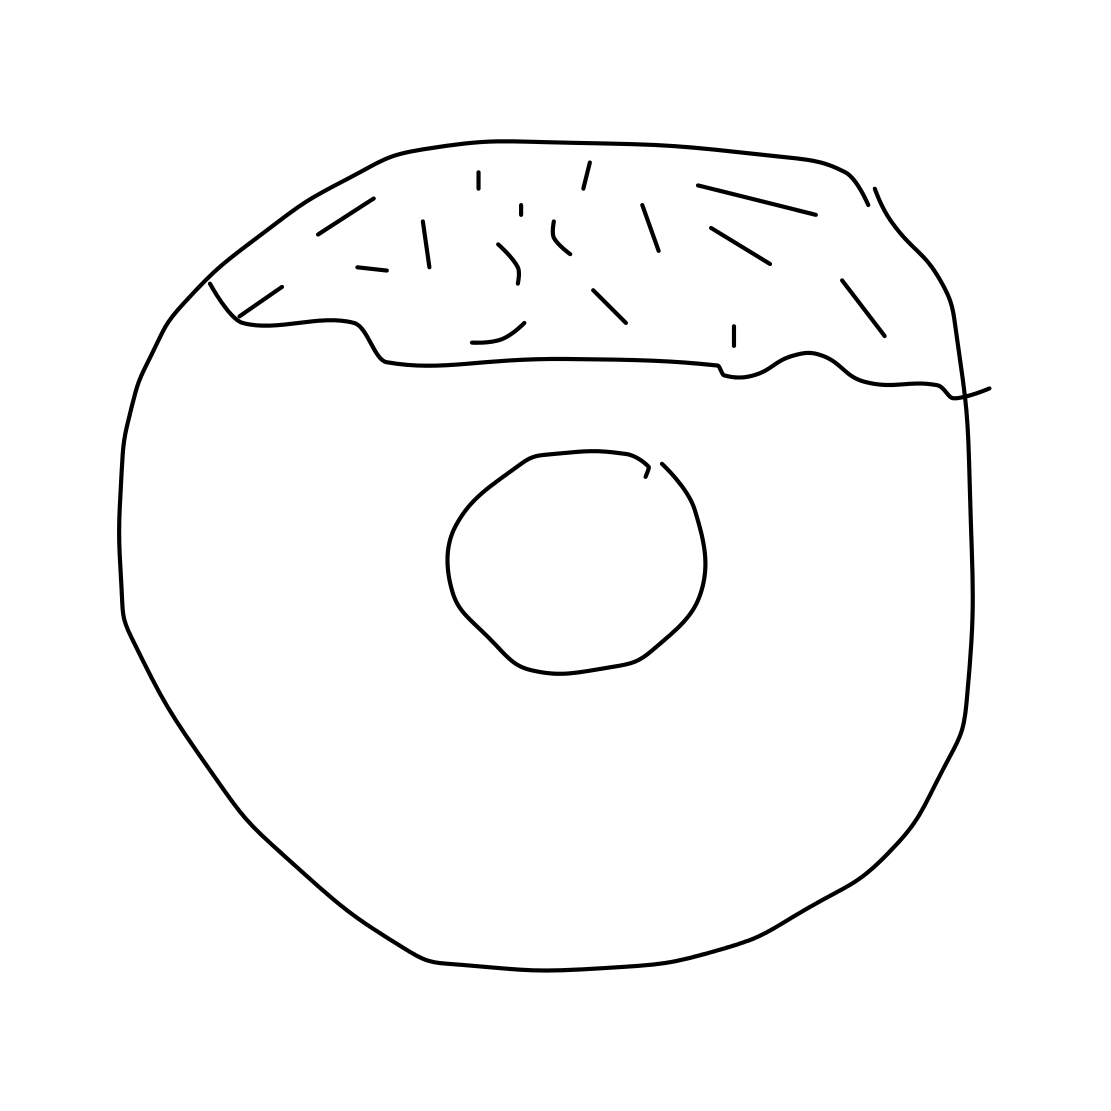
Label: donut